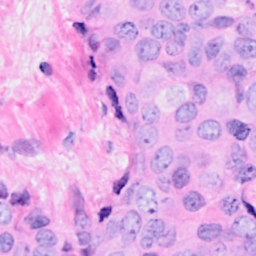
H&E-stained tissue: Breast